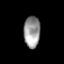
Tissue: prostate
Cell type: T cells
Senescence score: 0.3077
Nuclear area (px): 507
Mean DAPI intensity: 151.396